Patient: sex M, age 72
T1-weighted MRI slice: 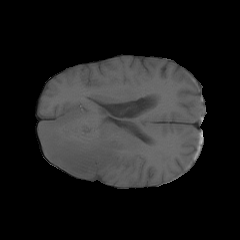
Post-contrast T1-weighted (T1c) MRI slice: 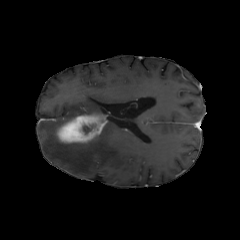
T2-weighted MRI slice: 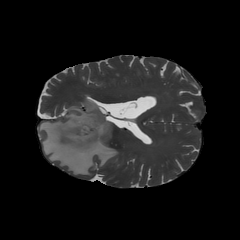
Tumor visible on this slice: yes
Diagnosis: Glioblastoma, IDH-wildtype
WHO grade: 4